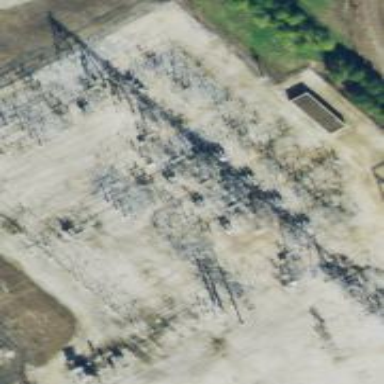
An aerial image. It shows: Switch used for power control.